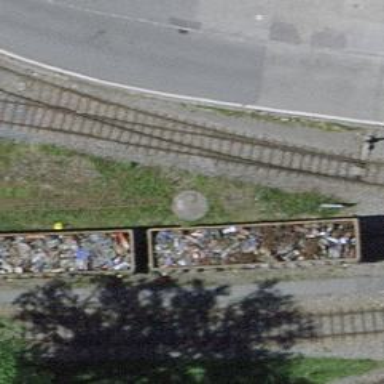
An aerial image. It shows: Railway switch.